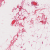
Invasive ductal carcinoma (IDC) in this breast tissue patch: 0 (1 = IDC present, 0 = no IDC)